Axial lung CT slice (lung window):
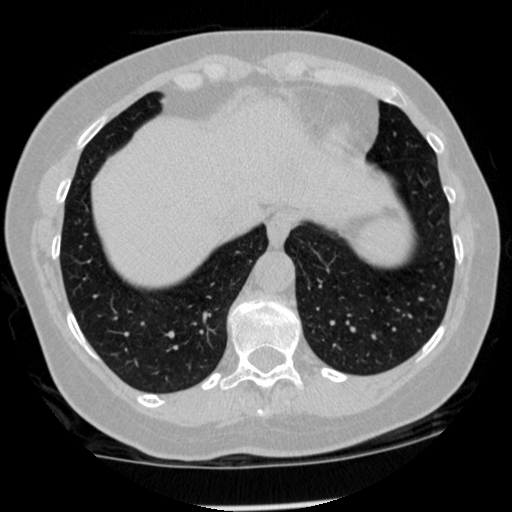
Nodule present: no